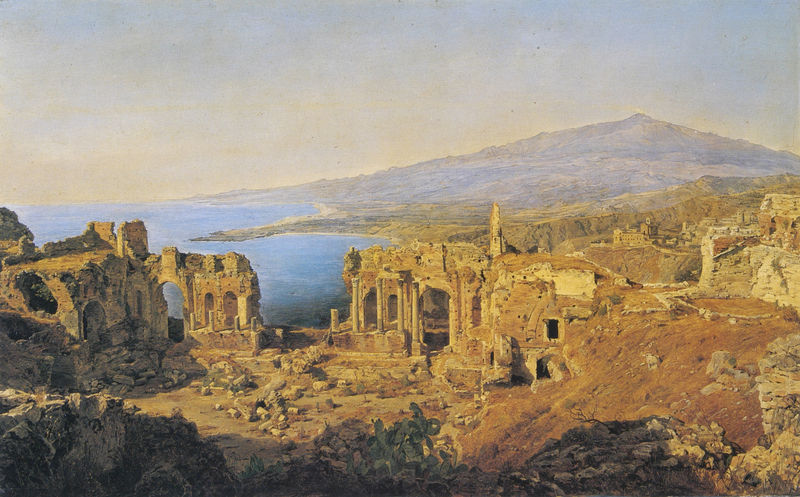
Titel: "Ruine des griechischen Theaters zu Taormina in Sizilien"
Künstler: Ferdinand Georg Waldmüller
Standort: Schloss Vaduz
Institution: Sammlungen des Fürsten von Liechentenstein
Schlagwörter: berg, blau, blätter, felsen, gemälde, gestein, himmel, meer, schatten, wasser, aquarell, gelb, grün, landschaft, ocker, see, stadt, ufer, abend, braun, fenster, licht, orange, säule, säulen, ausblick, gras, haus, malerei, alt, architektur, stein, steine, weit, ferne, horizont, hügel, natur, sonnenaufgang, weite, gebüsch, sonne, sträucher, insel, theater, küste, sommer, strand, bogen, italien, süden, vedute, lehm, berge, gebirge, hitze, dorf, dunst, sonnenuntergang, vegetation, geröll, wolkenlos, romantik, bucht, ozean, bögen, ruine, vergänglichkeit, antike, durchblick, vulkan, felsig, ruinen, arkaden, rom, kaputt, bewachsen, antik, karg, griechenland, kaktus, felsbrocken, tempel, brocken, waser, herkulaneum, pompeji, vesuv, vergangenheit, mittelmeer, rottmann, zerfall, sizilien, weiter, pompei, südeuropa, ruinenstadt, stätte, nichen, vilkan, lehmfarben, pompeki, pompey